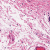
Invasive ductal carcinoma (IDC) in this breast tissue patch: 0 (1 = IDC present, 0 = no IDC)